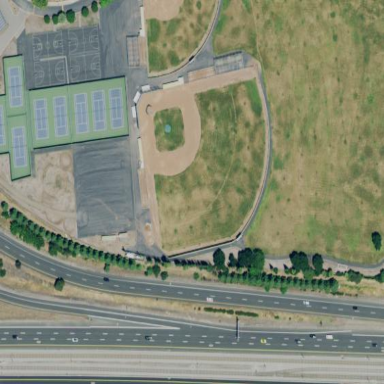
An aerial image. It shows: Baseball pitch for leisure and sports activities.